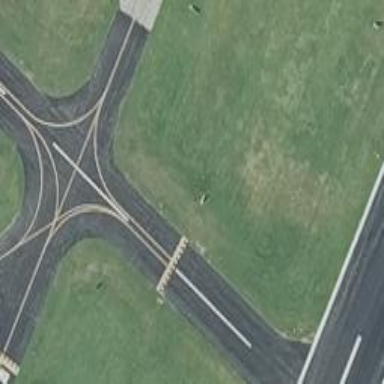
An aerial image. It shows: Runway surface made of asphalt at airport.